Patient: sex M, age 75
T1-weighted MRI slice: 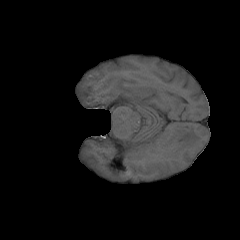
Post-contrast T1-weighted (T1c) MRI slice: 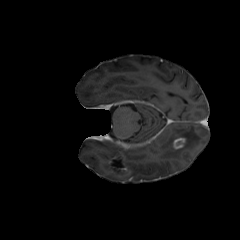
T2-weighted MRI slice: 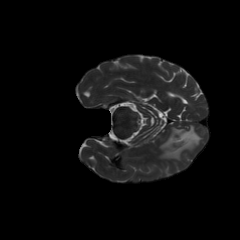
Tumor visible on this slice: yes
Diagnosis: Glioblastoma, IDH-wildtype
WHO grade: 4